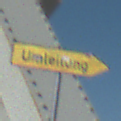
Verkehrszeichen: UmleitungswegweiserRechtsweisend
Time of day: MorningAfternoon
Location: Outdoor (Special)
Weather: Clear
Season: NotSpecified
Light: Natural